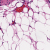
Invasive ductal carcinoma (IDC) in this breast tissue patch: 0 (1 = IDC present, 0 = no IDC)